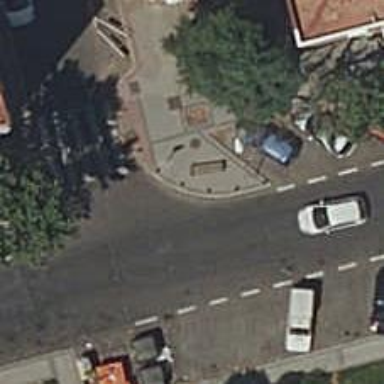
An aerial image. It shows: Bollard barrier.